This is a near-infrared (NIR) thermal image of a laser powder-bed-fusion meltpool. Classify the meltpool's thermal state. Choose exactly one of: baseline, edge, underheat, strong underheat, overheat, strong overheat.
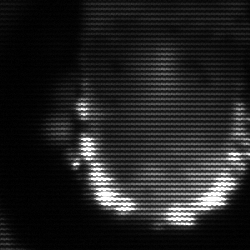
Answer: baseline